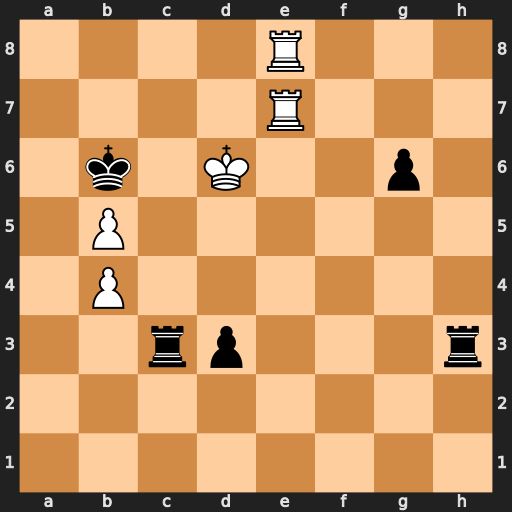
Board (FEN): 4R3/4R3/1k1K2p1/1P6/1P6/2rp3r/8/8
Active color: w
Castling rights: -
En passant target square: -
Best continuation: Rb8#